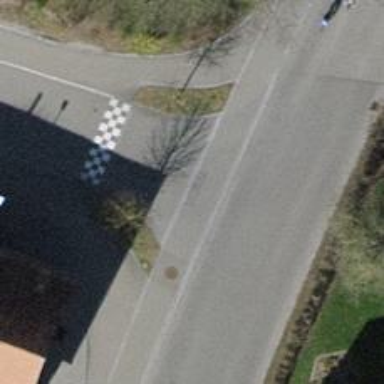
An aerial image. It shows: Table-style traffic calming feature.